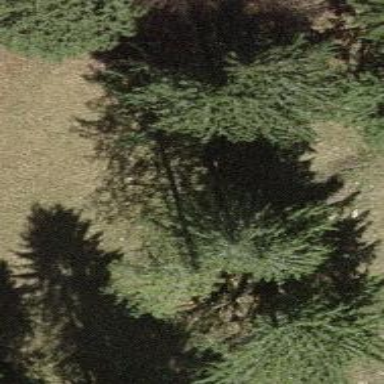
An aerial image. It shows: Single tag "natural: tree."